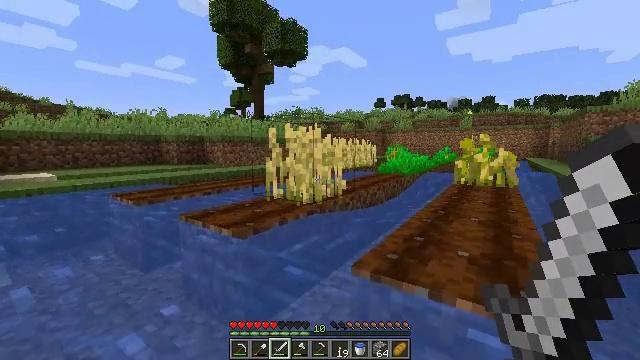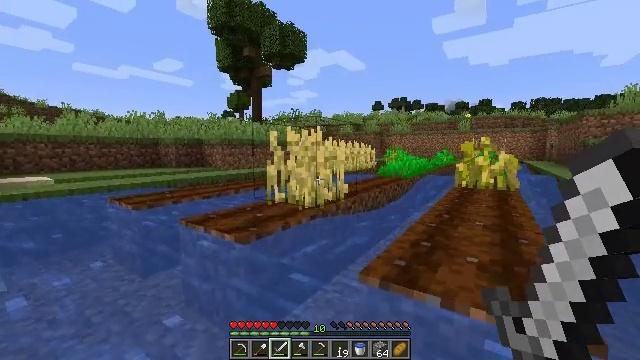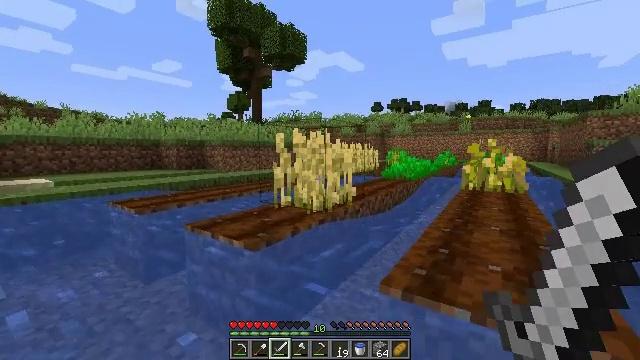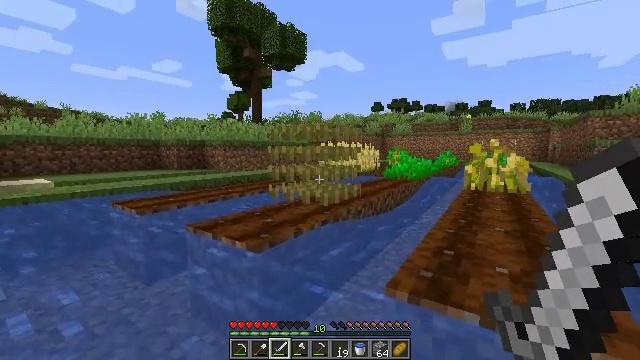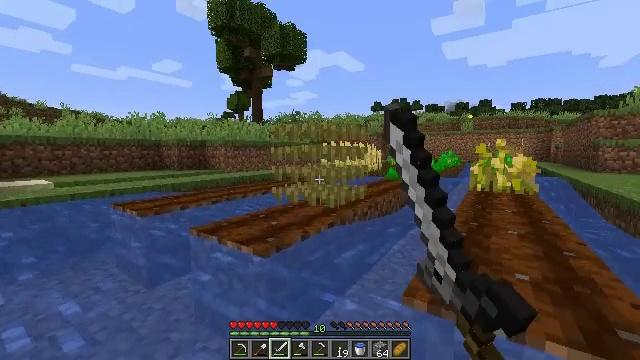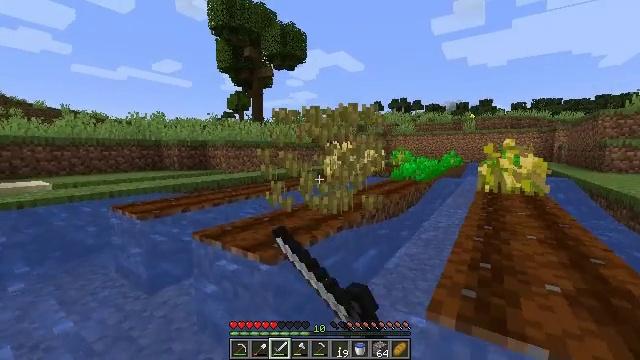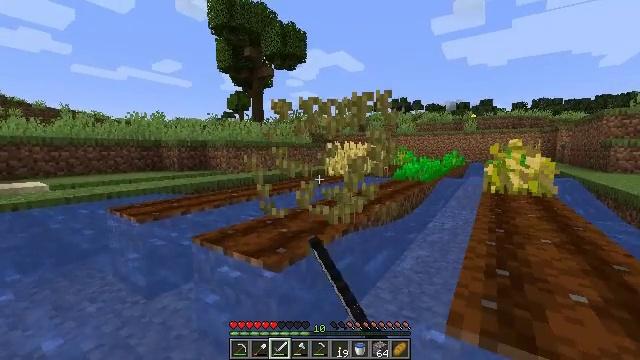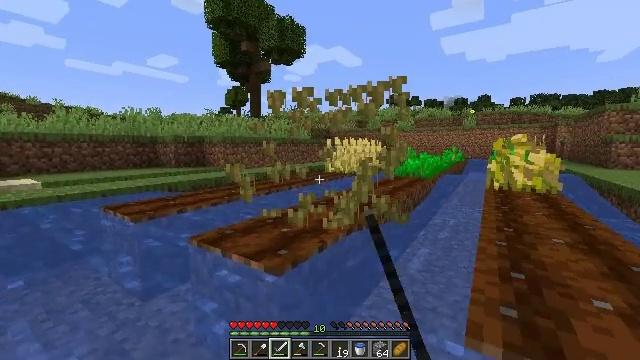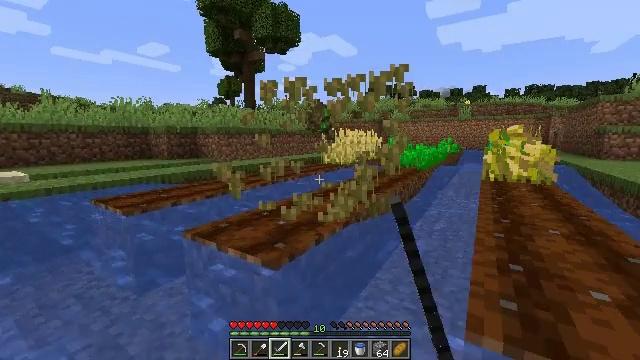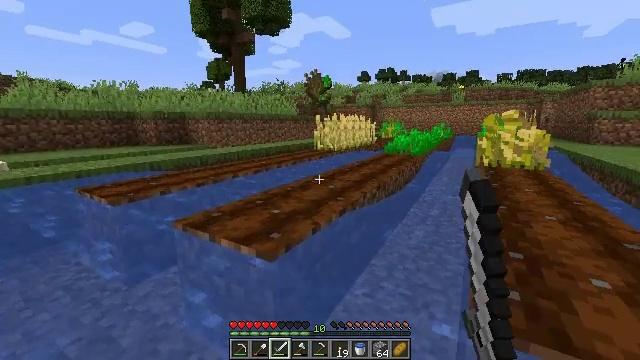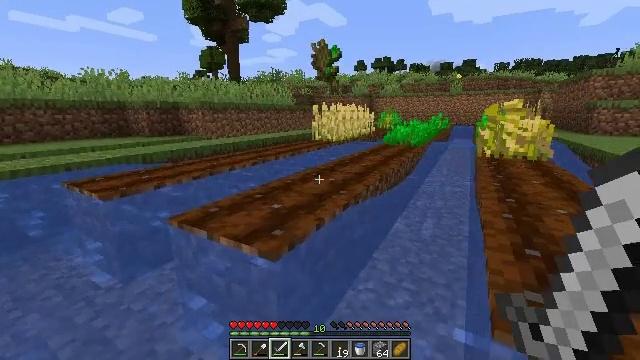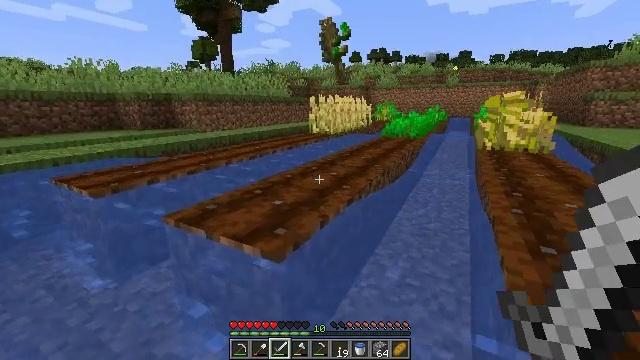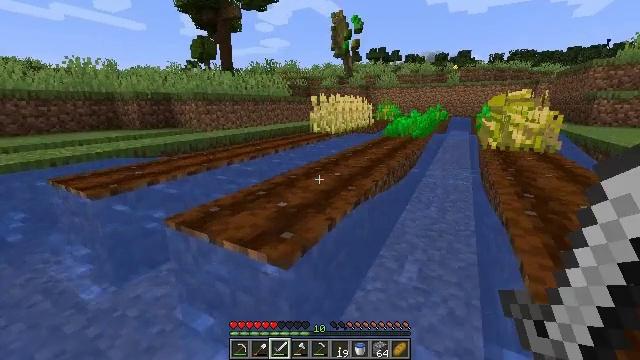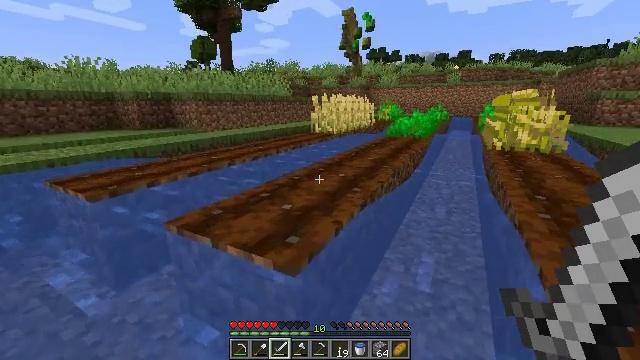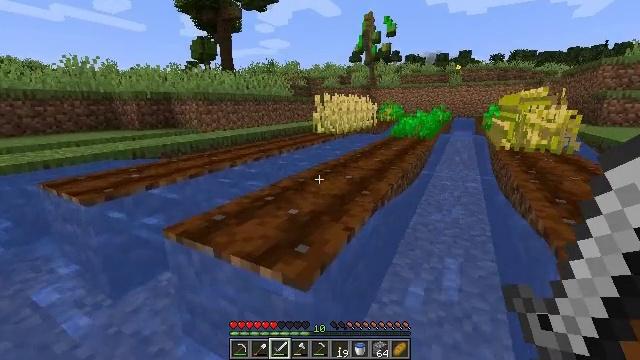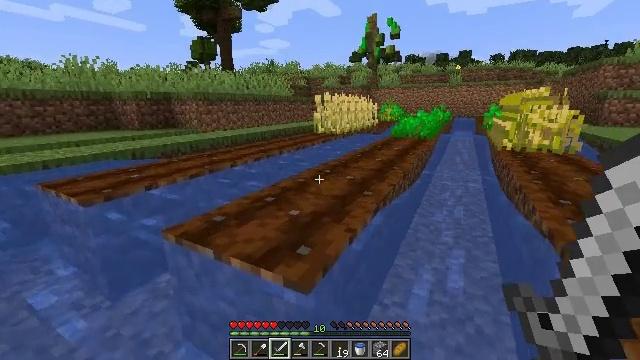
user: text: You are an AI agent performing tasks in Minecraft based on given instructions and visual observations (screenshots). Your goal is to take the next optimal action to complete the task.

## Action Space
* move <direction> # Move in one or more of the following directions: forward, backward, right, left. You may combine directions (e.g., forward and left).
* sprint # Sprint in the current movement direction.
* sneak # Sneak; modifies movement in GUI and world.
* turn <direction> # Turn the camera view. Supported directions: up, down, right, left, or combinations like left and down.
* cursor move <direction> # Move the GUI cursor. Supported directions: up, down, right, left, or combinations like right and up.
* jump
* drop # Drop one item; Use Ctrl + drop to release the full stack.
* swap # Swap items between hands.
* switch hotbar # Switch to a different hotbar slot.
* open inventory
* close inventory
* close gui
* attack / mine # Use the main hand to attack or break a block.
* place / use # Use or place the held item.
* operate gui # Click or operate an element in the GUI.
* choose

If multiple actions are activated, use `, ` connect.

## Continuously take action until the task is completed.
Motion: motion action
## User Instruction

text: Gather wheat by left-clicking on it.
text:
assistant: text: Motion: move forward and move left
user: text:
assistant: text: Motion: move forward and move left
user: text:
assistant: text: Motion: move forward, attack / mine
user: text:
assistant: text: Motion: move forward, attack / mine
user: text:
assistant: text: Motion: move forward, attack / mine
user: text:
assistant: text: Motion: move forward
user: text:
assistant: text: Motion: move forward
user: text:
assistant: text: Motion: move forward, turn right and down
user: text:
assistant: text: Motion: move forward and move left, turn right and down
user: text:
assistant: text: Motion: move forward and move left, turn down
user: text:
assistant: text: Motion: move forward and move left, turn right and down
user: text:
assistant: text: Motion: move forward and move left
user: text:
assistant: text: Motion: move forward
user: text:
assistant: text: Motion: move forward
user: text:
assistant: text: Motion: move forward
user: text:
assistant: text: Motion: move forward
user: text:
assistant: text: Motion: move forward, turn right
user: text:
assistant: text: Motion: move forward and move right, turn right
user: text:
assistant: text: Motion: move forward and move right, turn right
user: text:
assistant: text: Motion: move right, turn right
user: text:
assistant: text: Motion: move right
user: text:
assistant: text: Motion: move right
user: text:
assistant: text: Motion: move forward and move right
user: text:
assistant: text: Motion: move forward and move right
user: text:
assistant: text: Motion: move forward and move right
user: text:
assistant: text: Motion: move forward
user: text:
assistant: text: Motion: move forward
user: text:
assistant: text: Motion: move forward
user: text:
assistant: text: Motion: move forward
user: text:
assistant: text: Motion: move forward